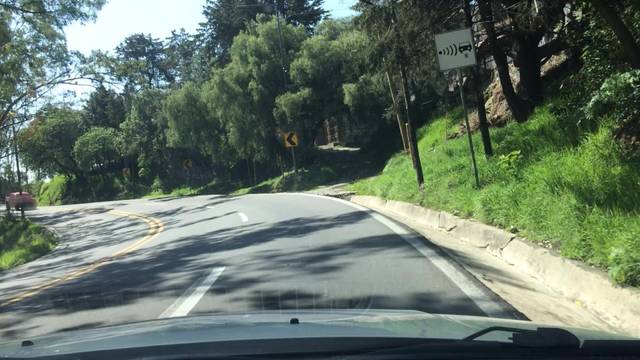
Region: Mexico
Coordinates: 19.241, -99.162